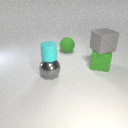
large green rubber cube below large gray rubber cube